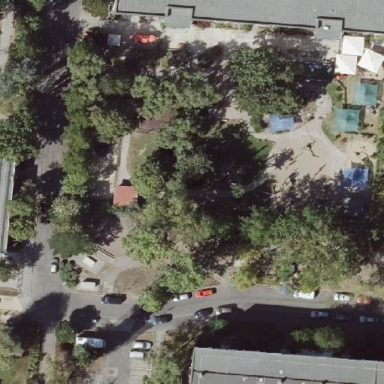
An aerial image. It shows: Kindergarten.